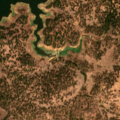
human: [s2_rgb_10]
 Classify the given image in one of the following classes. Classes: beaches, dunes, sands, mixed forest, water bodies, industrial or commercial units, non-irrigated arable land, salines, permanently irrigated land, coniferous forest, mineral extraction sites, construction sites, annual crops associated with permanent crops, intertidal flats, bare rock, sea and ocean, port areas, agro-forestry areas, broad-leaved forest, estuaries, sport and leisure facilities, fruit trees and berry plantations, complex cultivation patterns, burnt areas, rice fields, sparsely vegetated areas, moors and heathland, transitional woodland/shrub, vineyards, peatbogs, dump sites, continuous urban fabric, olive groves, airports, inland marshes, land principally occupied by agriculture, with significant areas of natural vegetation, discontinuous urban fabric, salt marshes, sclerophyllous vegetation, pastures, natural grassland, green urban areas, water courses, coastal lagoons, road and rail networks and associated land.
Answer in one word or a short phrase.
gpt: agro-forestry areas, water bodies